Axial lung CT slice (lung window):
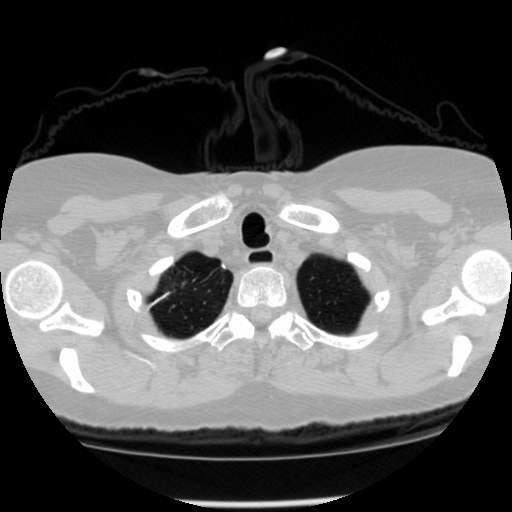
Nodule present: no